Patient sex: M
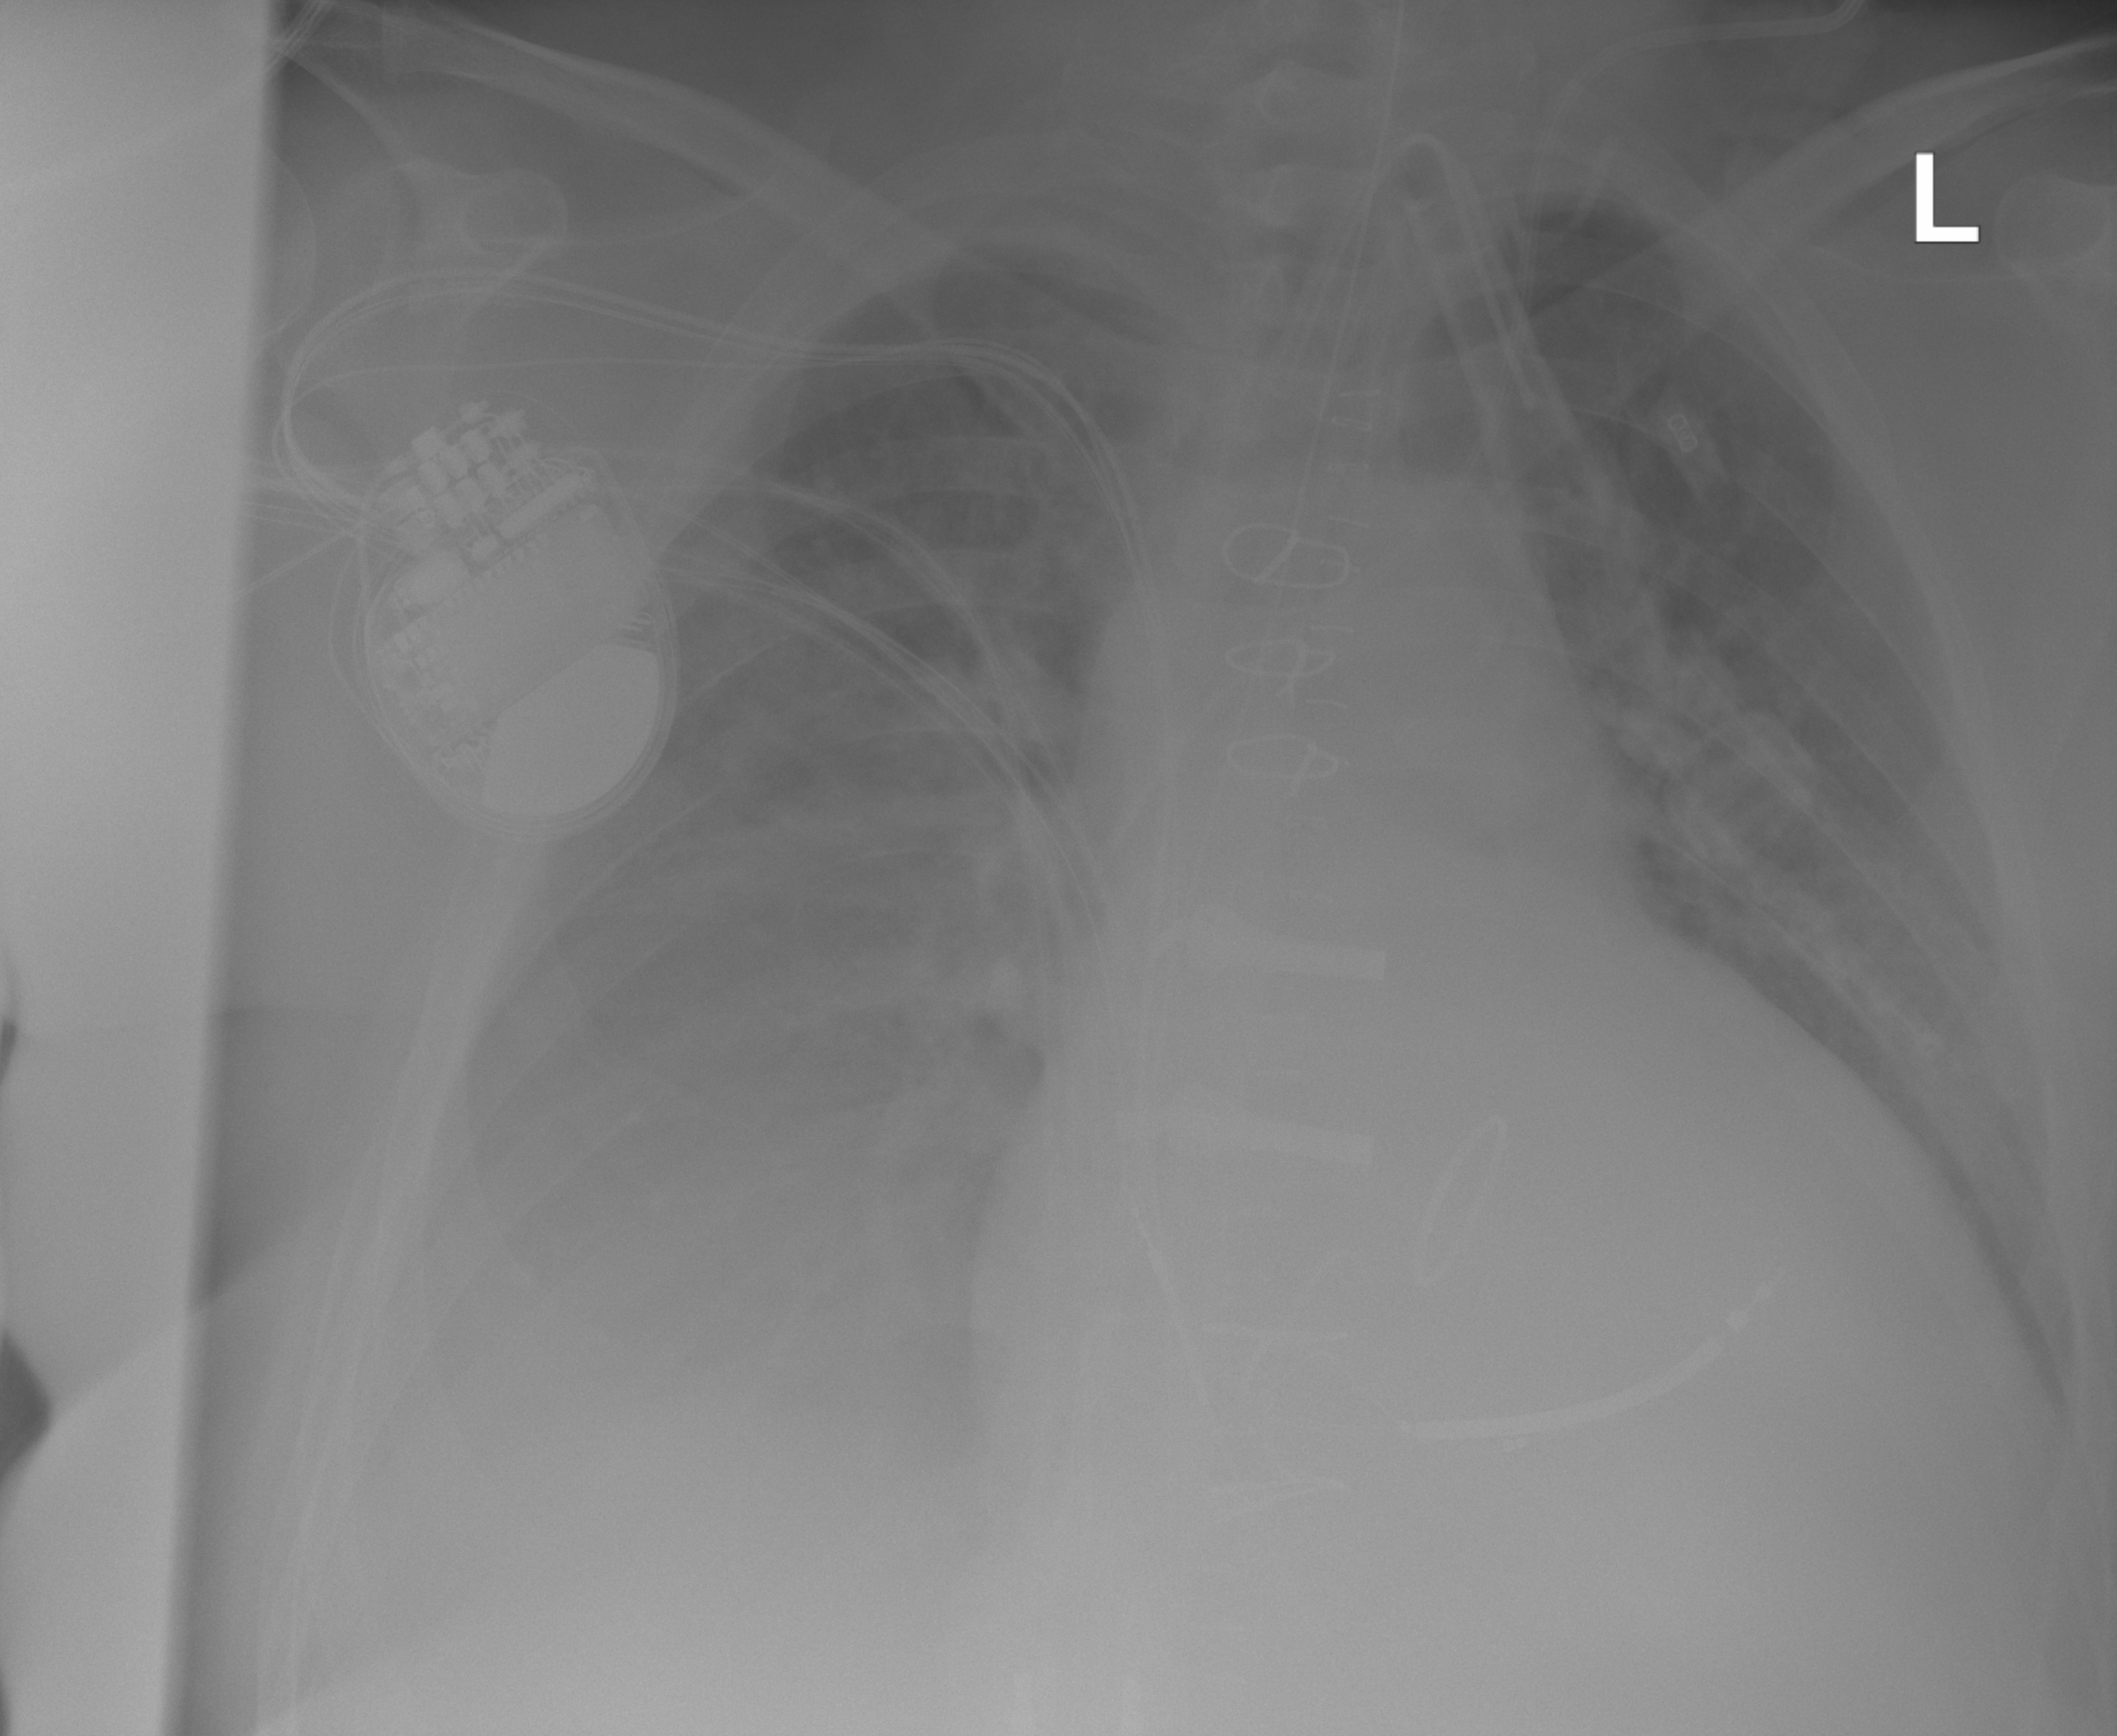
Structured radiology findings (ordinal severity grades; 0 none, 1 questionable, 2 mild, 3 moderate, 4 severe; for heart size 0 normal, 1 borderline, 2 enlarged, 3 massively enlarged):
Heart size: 2
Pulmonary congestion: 2
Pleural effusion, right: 2
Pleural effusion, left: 2
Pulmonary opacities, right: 0
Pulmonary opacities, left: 0
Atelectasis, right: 2
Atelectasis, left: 2